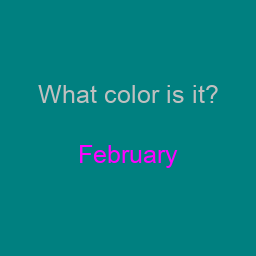
Color: magenta
Background color: teal
Question text color: silver